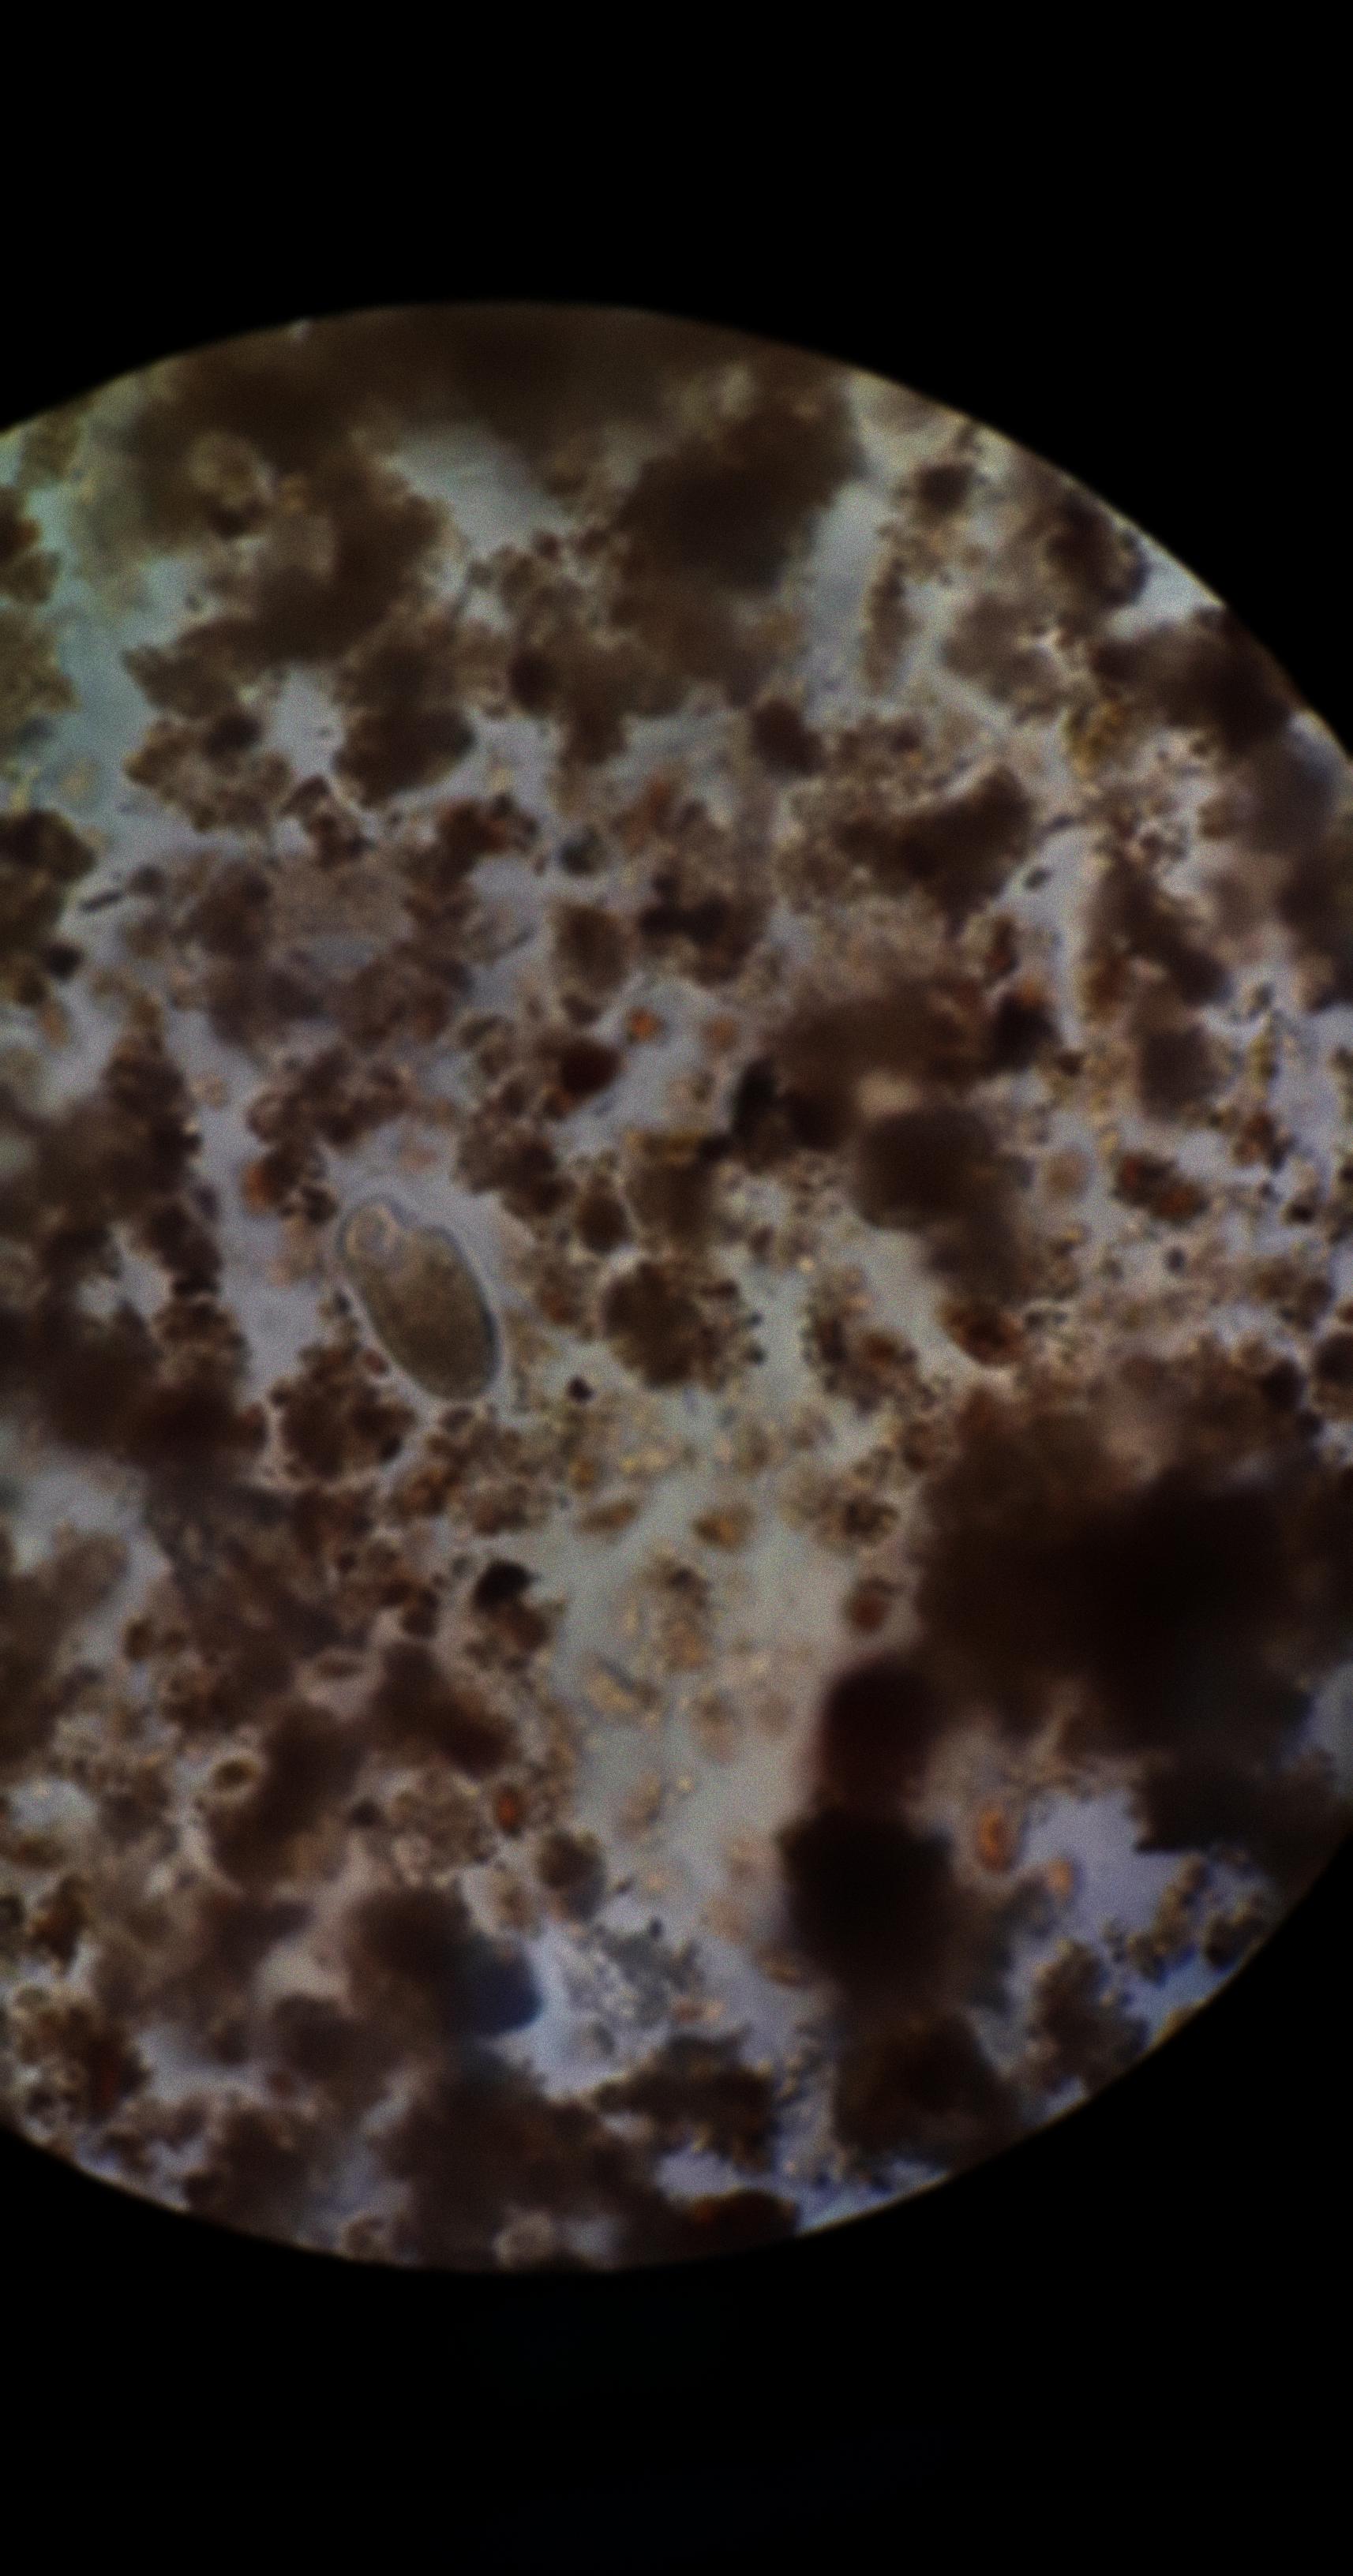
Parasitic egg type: Hookworm egg